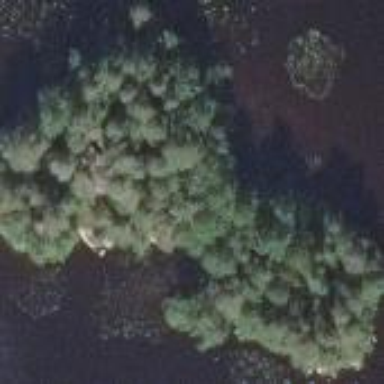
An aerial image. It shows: Islet covered with woodland.